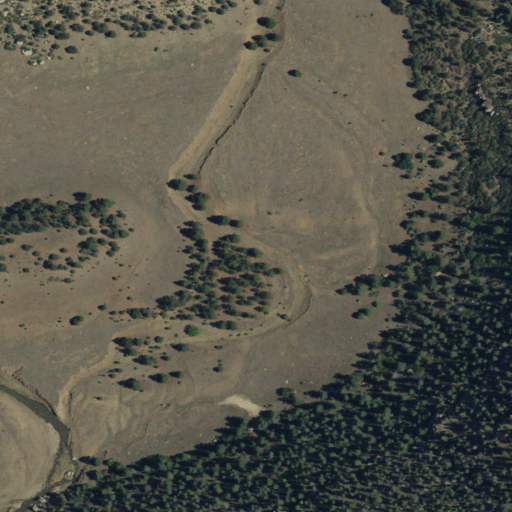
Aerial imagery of valley in New Mexico named Stout Canyon containing shrub, evergreen forest, woody wetlands, and grassland